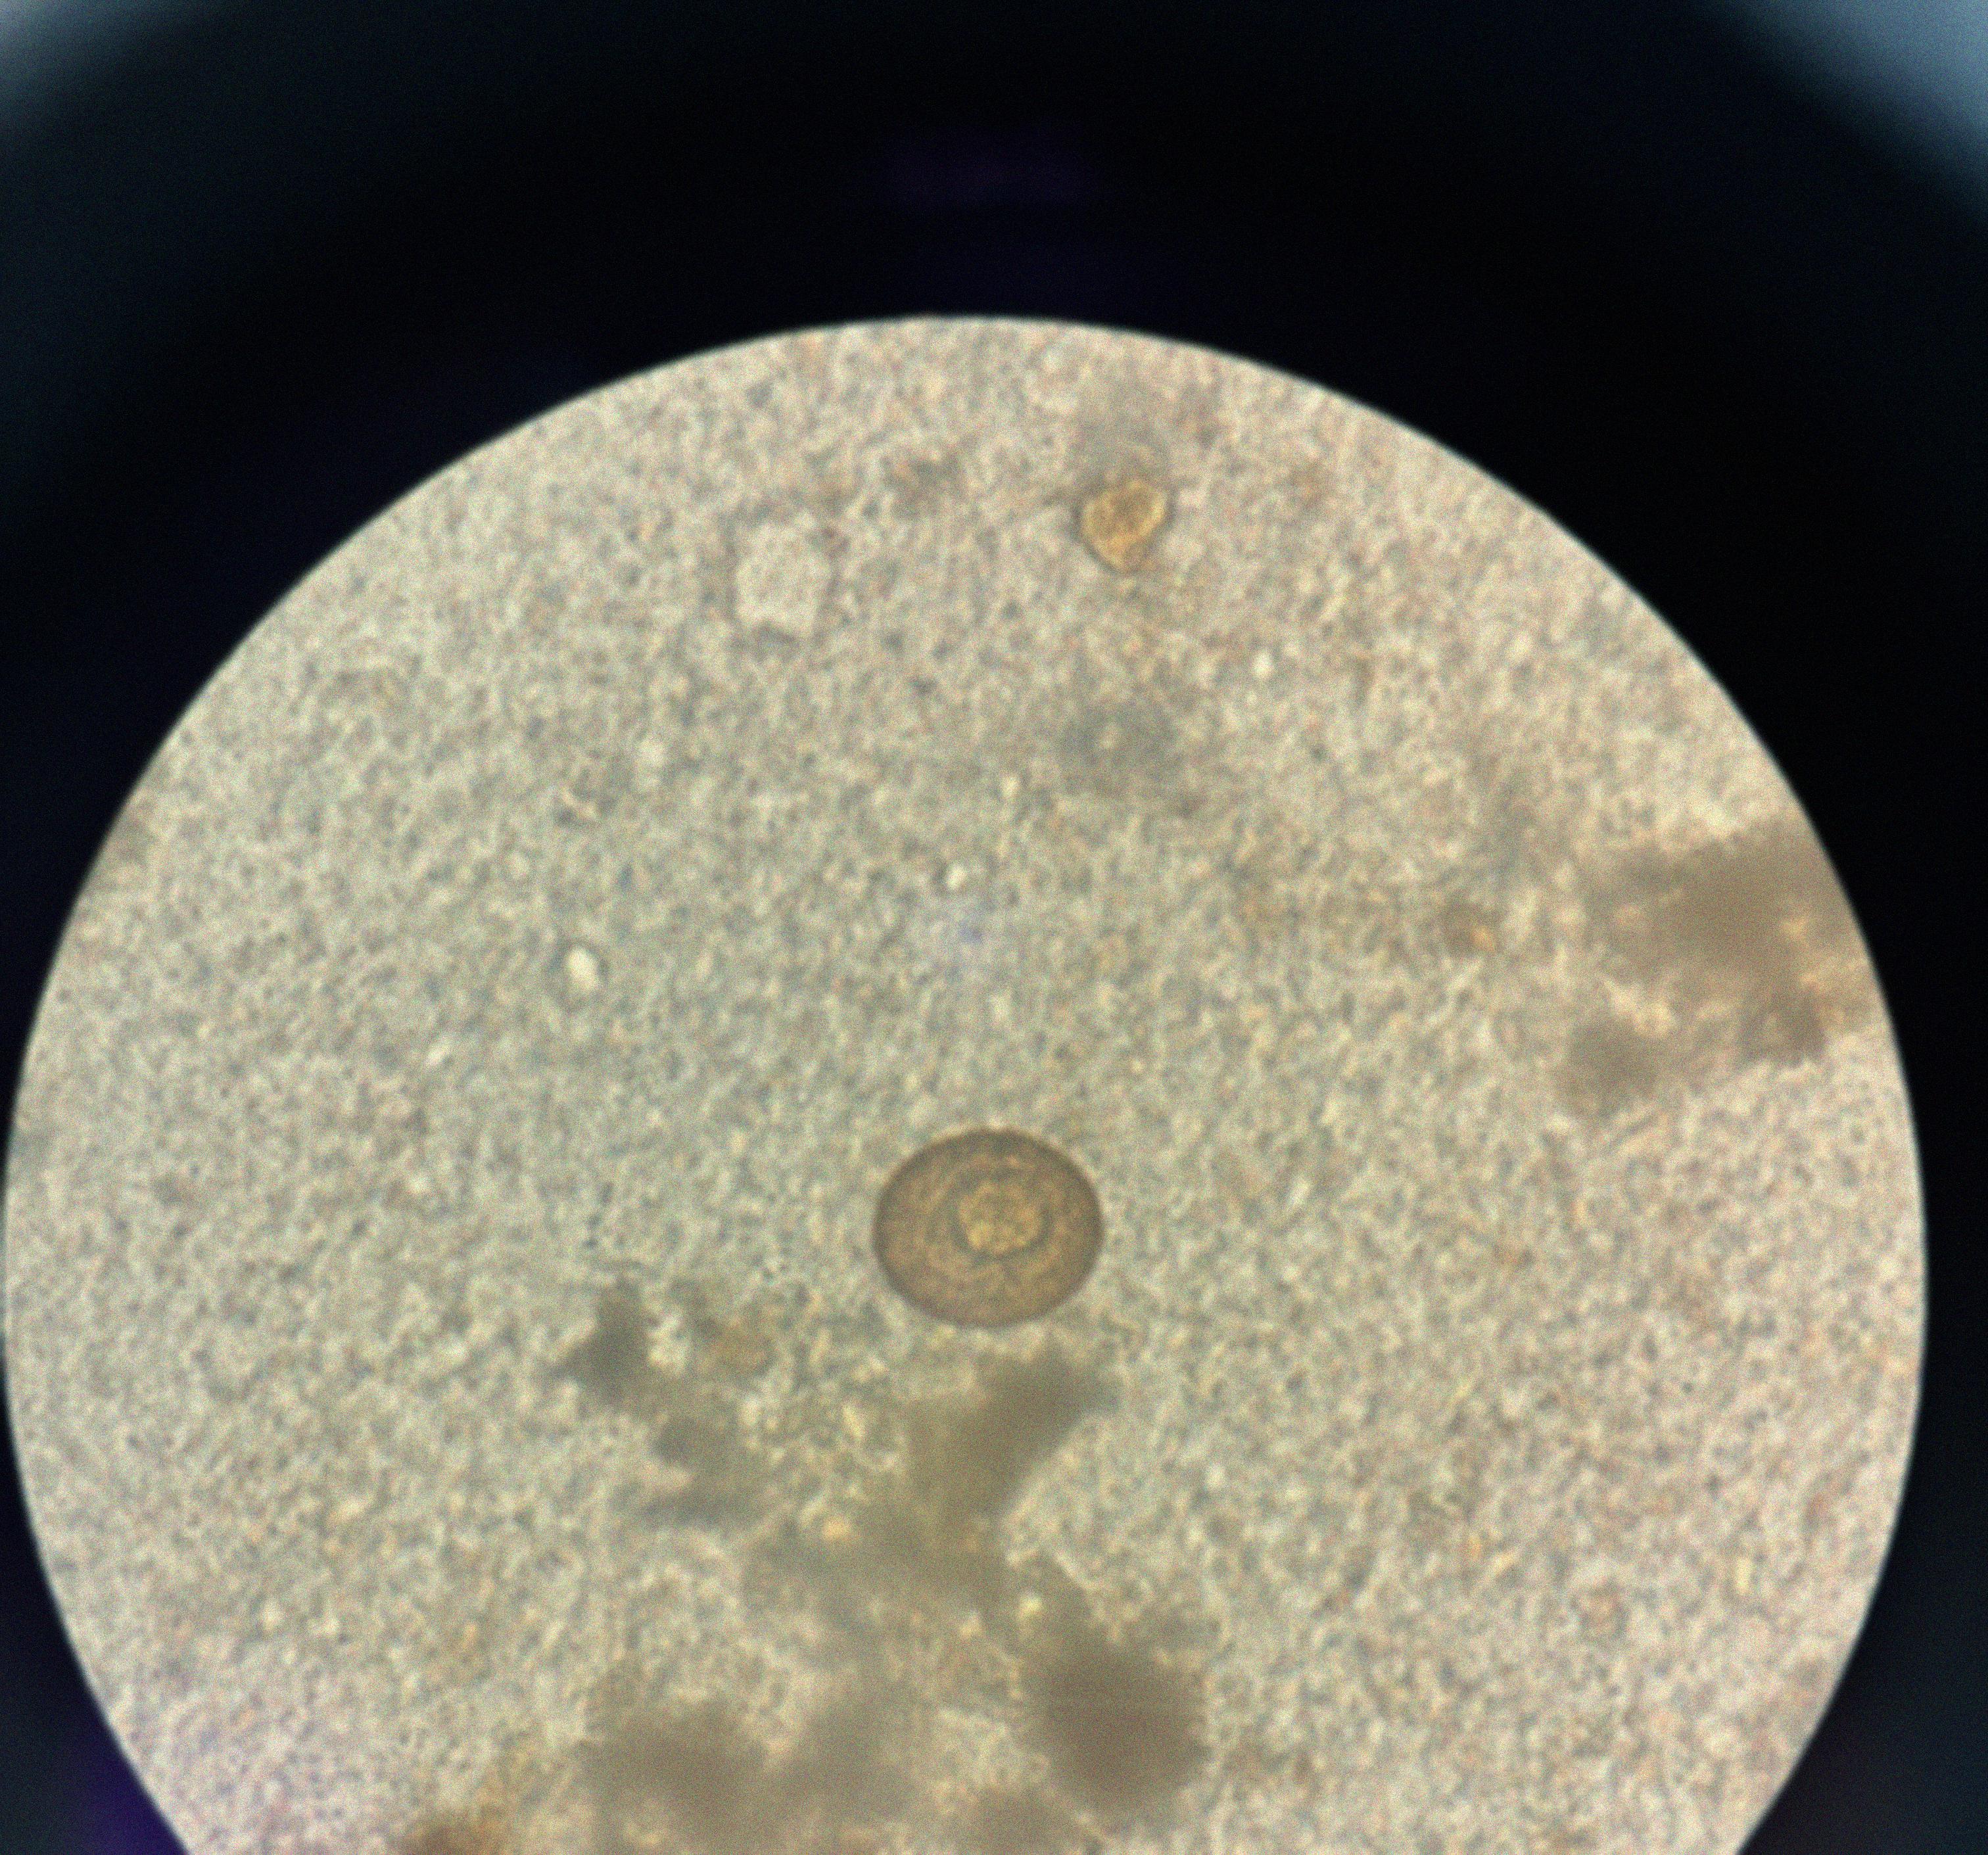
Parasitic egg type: Hymenolepis diminuta